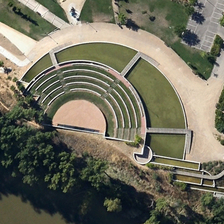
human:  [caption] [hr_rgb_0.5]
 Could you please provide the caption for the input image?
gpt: there are many big trees around the river .

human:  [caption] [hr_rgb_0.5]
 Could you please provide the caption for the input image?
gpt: there are a lot of lawns in the semicircle .

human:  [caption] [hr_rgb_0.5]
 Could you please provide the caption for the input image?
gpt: a square is near a river with some green trees .

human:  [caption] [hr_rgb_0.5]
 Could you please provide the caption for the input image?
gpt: a square is near a river with some green trees .

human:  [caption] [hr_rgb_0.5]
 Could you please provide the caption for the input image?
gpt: there are many big trees around the river .